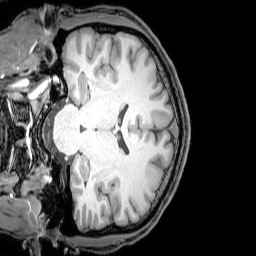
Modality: T1w
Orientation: coronal
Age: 23
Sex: male
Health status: healthy
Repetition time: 0.081 s
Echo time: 0.037 s